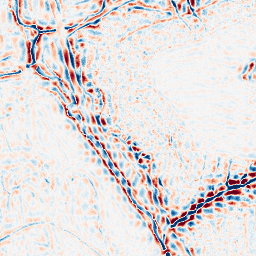
Category: wavelet
Decomposition family: wavelet_dwt
Decomposition parameters: wavelet: db8
level: 3
Upsampling method: sinc_blackman
Upsampling parameters: scale: 4
kernel_size: 16
Upsampling scale: 4